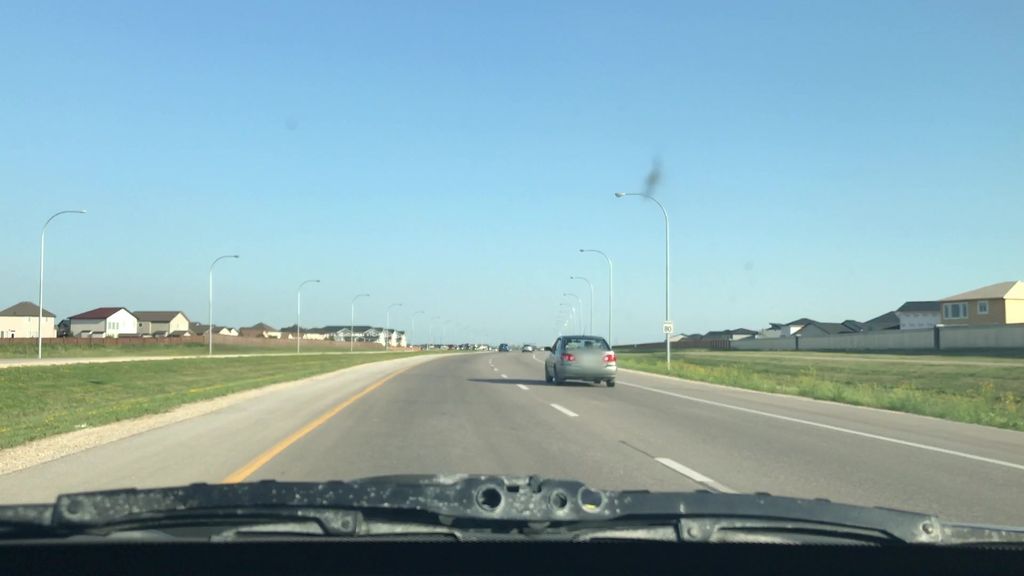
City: winnipeg